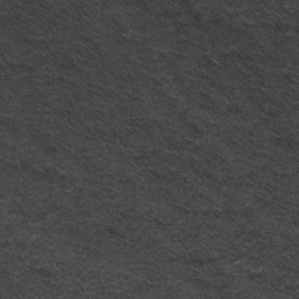
Label: frost